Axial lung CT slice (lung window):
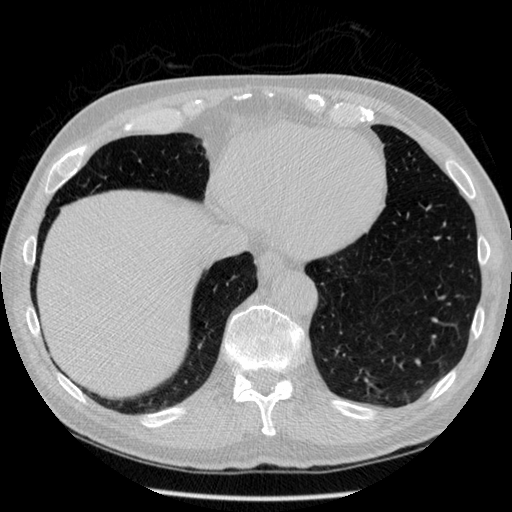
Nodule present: no